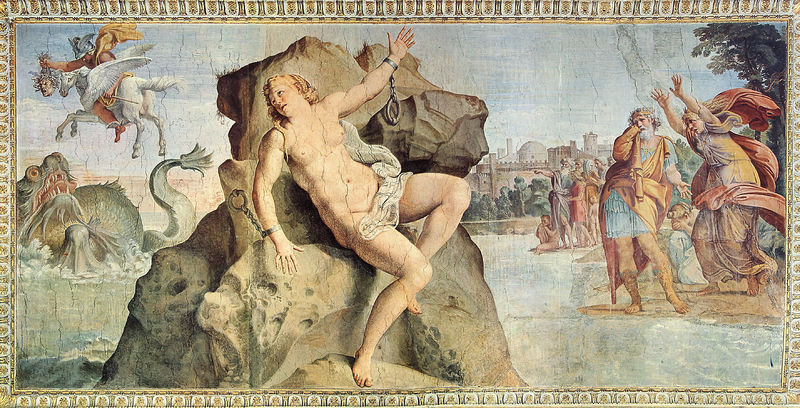
Titel: Deckenfresken der Galleria Farnese
Künstler: Annibale Carracci
Standort: Rom, Palazzo Farnese (EU - I - Latium)
Schlagwörter: felsen, flügel, gemälde, kopf, mann, meer, nackt, wasser, menschen, stadt, brust, busen, frau, männer, tuch, leute, faru, haupt, gewand, pferd, reiter, fesseln, strand, fels, weib, zeigefinger, zeigen, zinnen, eisen, burg, gefangen, schwert, ketten, volk, griechen, perseus, deckengemälde, fresko, geflügelt, pegasus, ungeheuer, drachen, drache, monster, untier, fessel, seeungeheuer, gefesselt, altertum, angekettet, prometheus, ungheuer